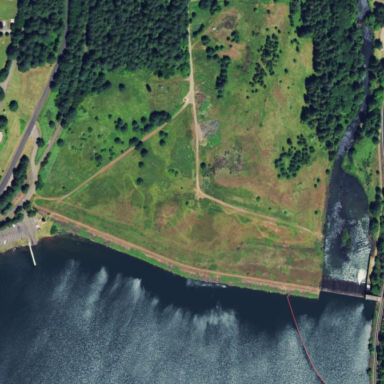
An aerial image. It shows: Dam along waterway.